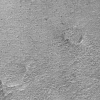
Atmospheric dust classification: not_dusty